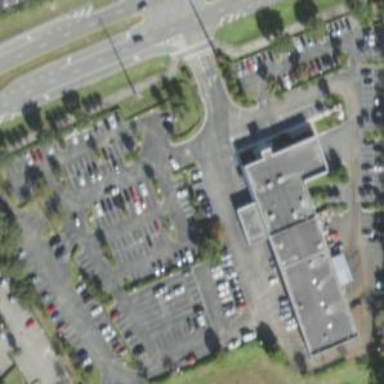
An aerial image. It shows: Car shop.